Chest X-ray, AP view. Patient: 33 years old, sex M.
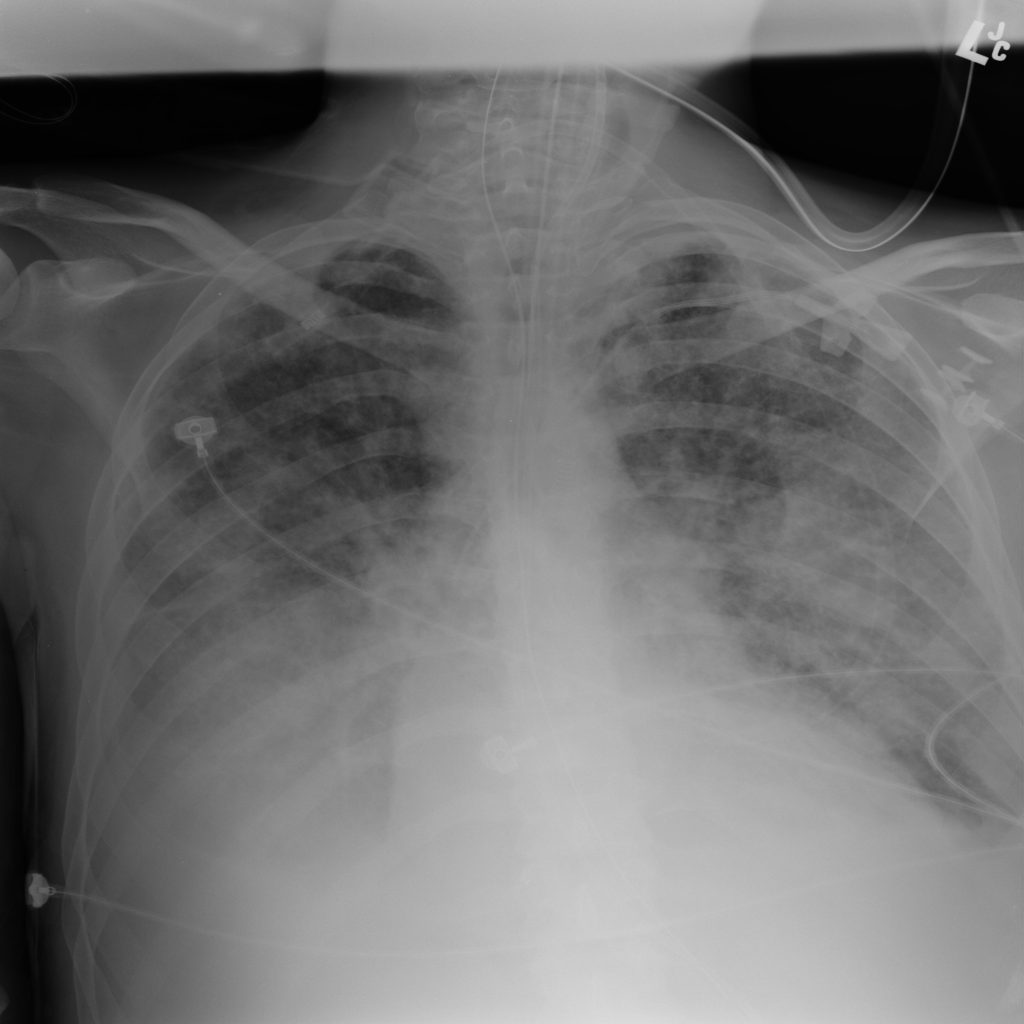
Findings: No Finding